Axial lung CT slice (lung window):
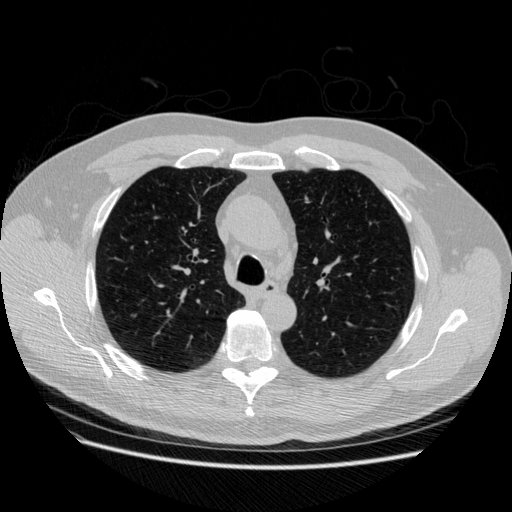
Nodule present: no